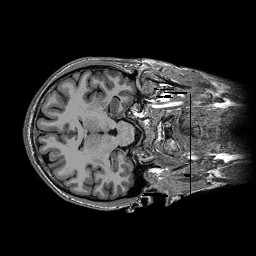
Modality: T1w
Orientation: axial
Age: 36
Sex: male